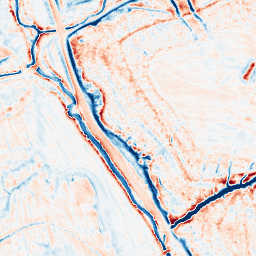
Category: edge_preserving
Decomposition family: anisotropic_diffusion
Decomposition parameters: iterations: 50
kappa: 100
gamma: 0.1
Upsampling method: cubic_catmull_rom
Upsampling parameters: scale: 8
Upsampling scale: 8